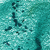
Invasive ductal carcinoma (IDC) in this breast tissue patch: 0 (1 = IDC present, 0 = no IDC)